Aerial crown-view tile of a tropical tree (Barro Colorado Island, Panama), acquired 20240918:
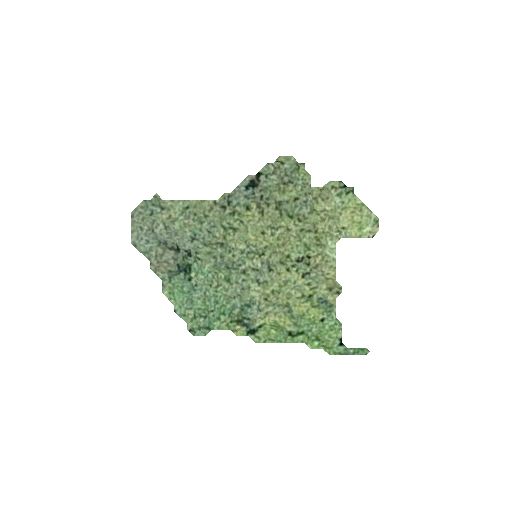
Species: Apeiba tibourbou
GBIF accepted scientific name: Apeiba tibourbou
Crown area: 46.939 m²